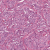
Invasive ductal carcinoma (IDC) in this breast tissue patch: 1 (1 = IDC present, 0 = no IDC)